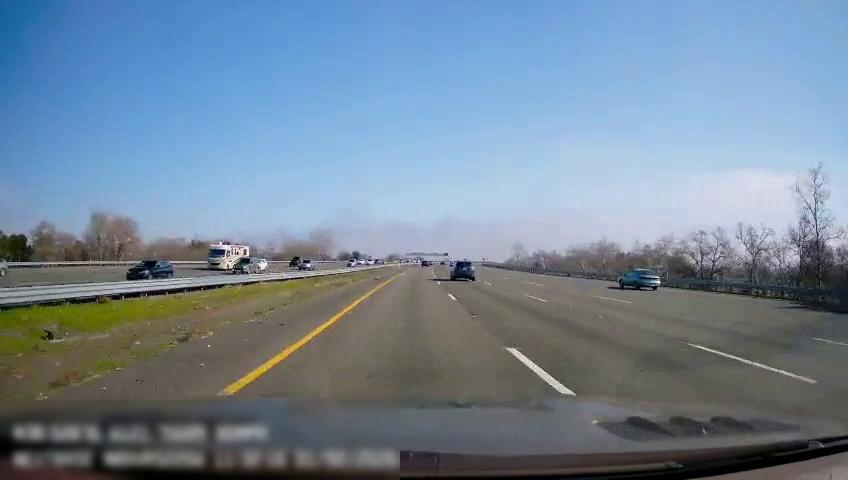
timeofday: Day
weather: Sunny
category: Drivable Space
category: Drivable Space
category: Vehicles | SUV
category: Vehicles | Car
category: Vehicles | Bus
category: Vehicles | Car
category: Vehicles | SUV
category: Vehicles | SUV
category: Vehicles | Car
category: Vehicles | Car
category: Vehicles | Car
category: Lanes | Current Lane
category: Lanes | Current Lane
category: Lanes | Alternate Lane
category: Lanes | Alternate Lane